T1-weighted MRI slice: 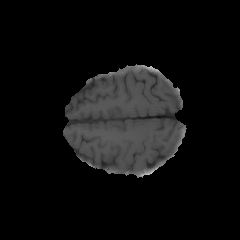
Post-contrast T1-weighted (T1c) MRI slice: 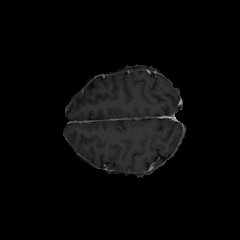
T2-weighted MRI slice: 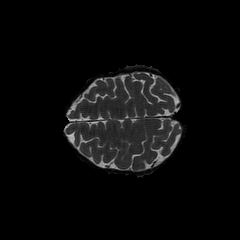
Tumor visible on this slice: no